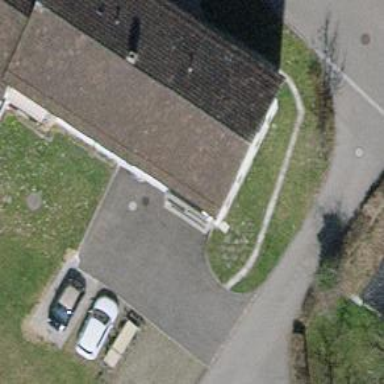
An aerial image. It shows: Parking area with garage boxes.